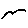
Label: bird